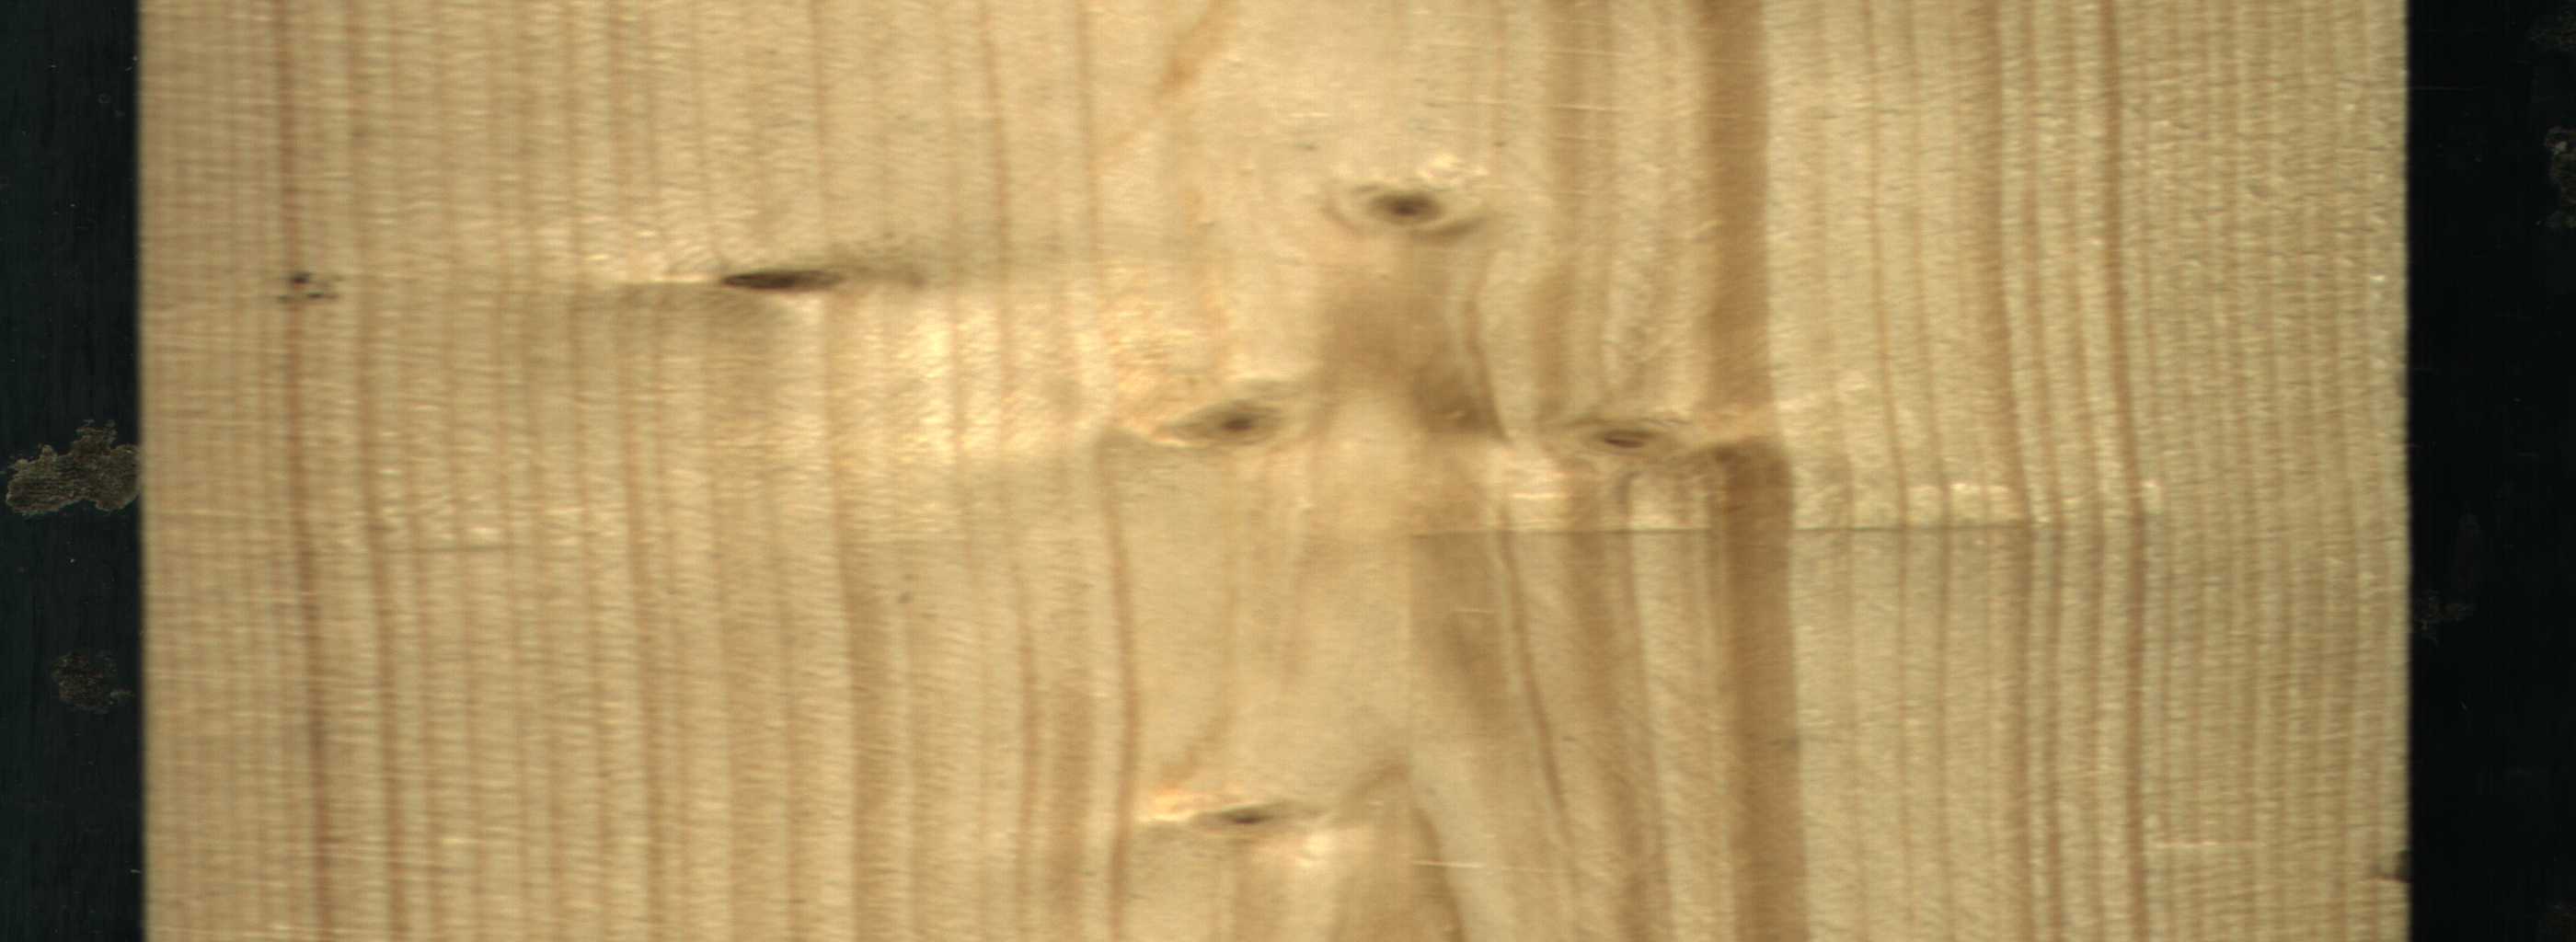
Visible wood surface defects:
Quartzity
Dead_Knot
Live_Knot
Live_Knot
Live_Knot
Live_Knot